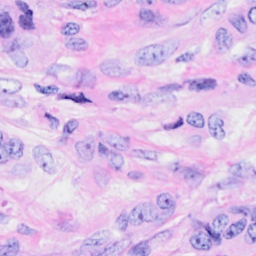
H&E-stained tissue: Breast